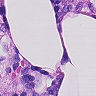
Metastatic tissue present: no